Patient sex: F
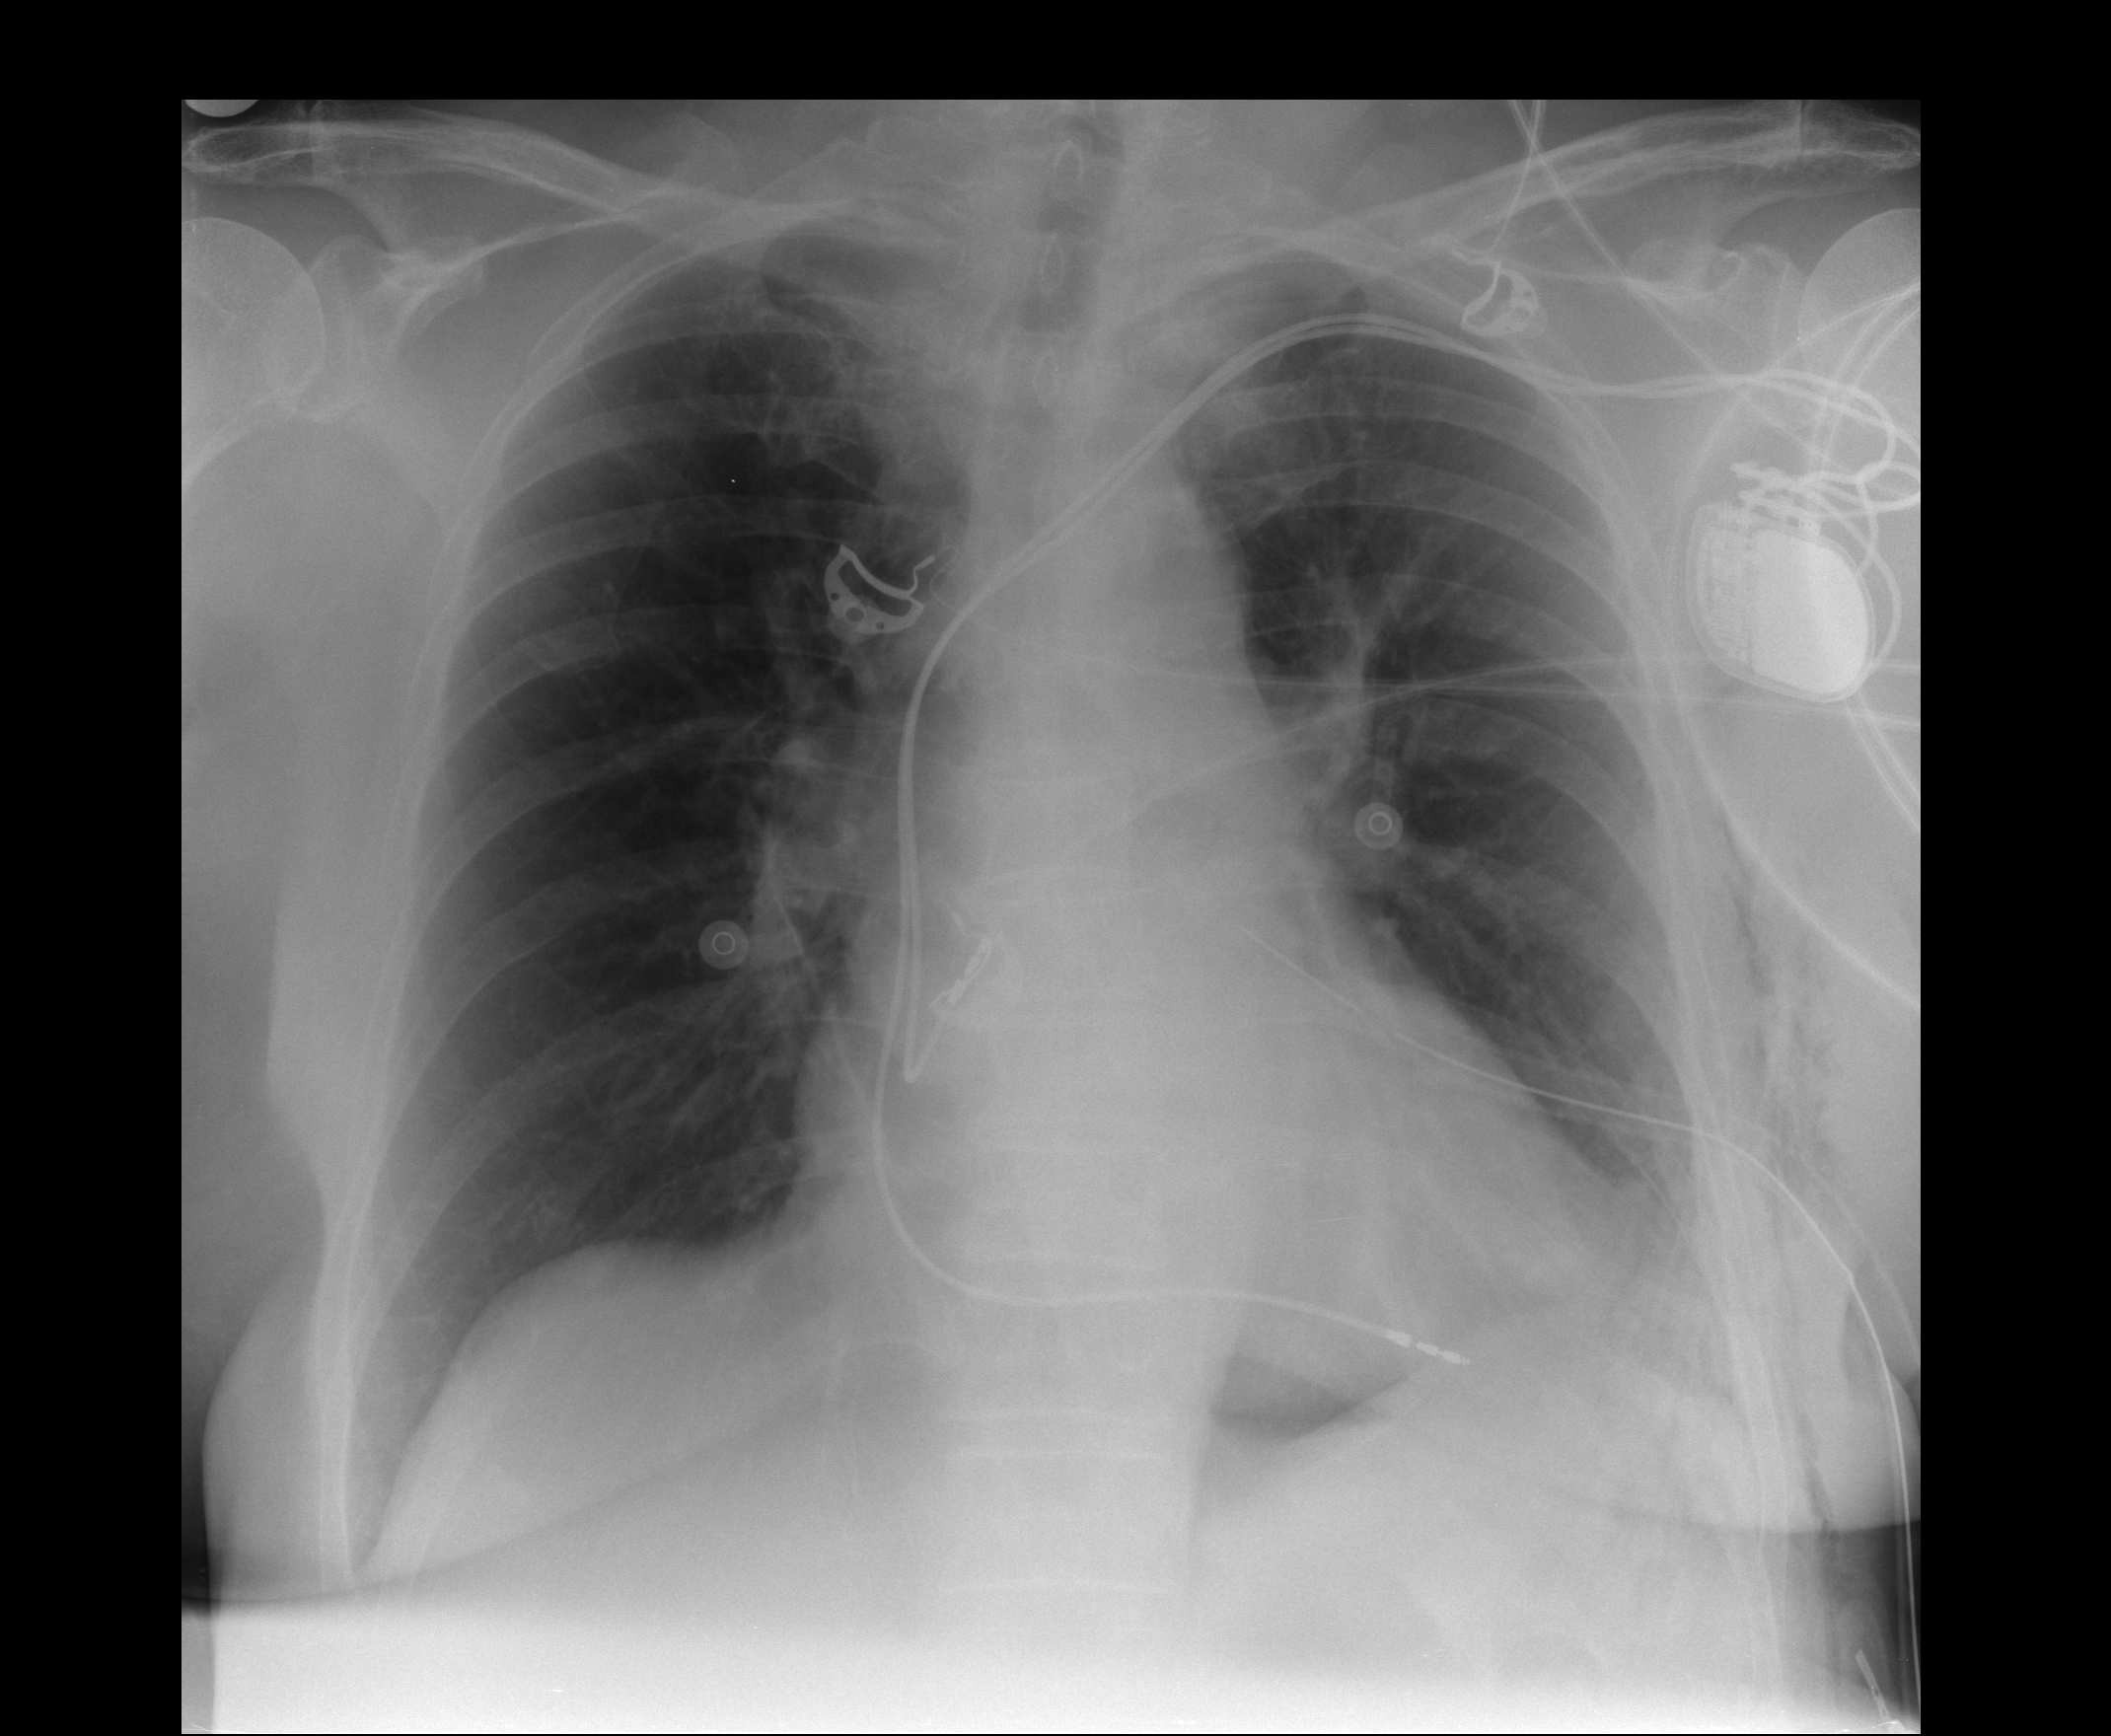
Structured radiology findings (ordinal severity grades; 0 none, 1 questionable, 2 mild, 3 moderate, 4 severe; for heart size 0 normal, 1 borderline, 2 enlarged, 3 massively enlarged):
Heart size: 1
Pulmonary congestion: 0
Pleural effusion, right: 0
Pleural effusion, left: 0
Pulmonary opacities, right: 0
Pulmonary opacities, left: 0
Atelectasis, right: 0
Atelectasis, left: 2